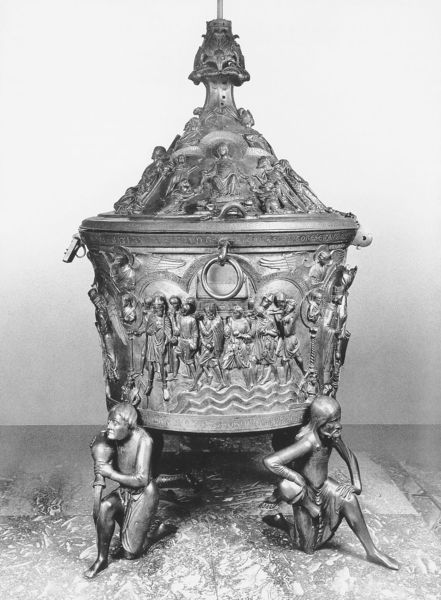
Titel: Taufbecken im Hildesheimer Dom
Standort: Hildesheim, Dom (EU - D - Nds)
Schlagwörter: mann, wasser, fluss, menschen, grau, männer, stützen, szene, weiss, ornament, bart, johannes, silber, tragen, täufer, figur, henkel, relief, topf, wellen, figuren, metall, bronze, ring, foto, fotografie, truhe, deckel, messing, dose, ringe, becken, schwarzweiß, knien, darstellung, handwerk, knieend, halter, taufe, guss, kunsthandwerk, träger, biblisch, sakral, konisch, kessel, figurinen, skultpur, taufbecken, jordan, atlas, taufstein, kegelförmig, fünte, wachung